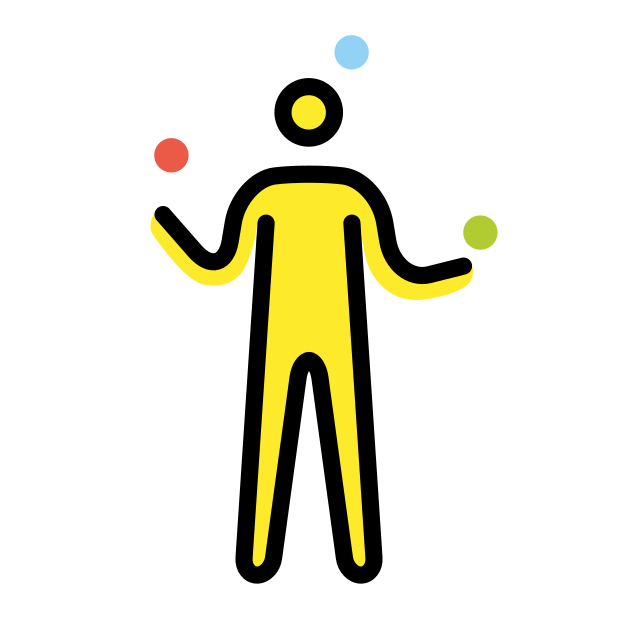
person juggling